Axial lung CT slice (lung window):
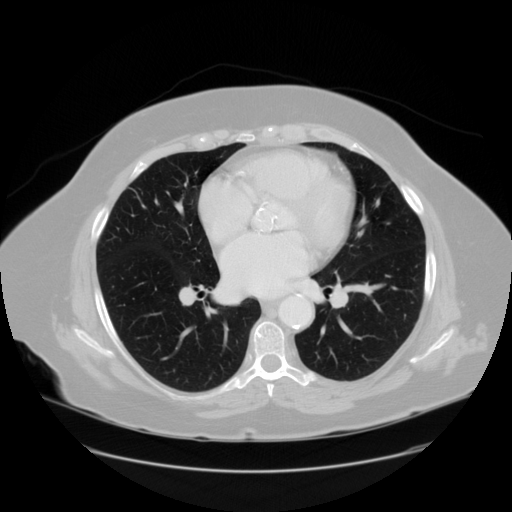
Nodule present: no